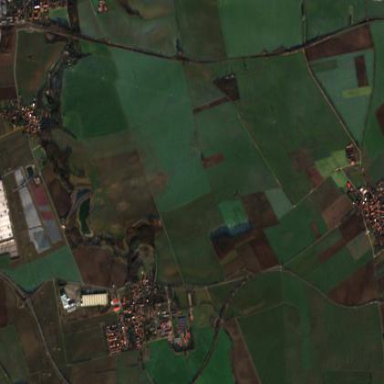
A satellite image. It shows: Farmland with rape crop.